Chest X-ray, AP view. Patient: 45 years old, sex M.
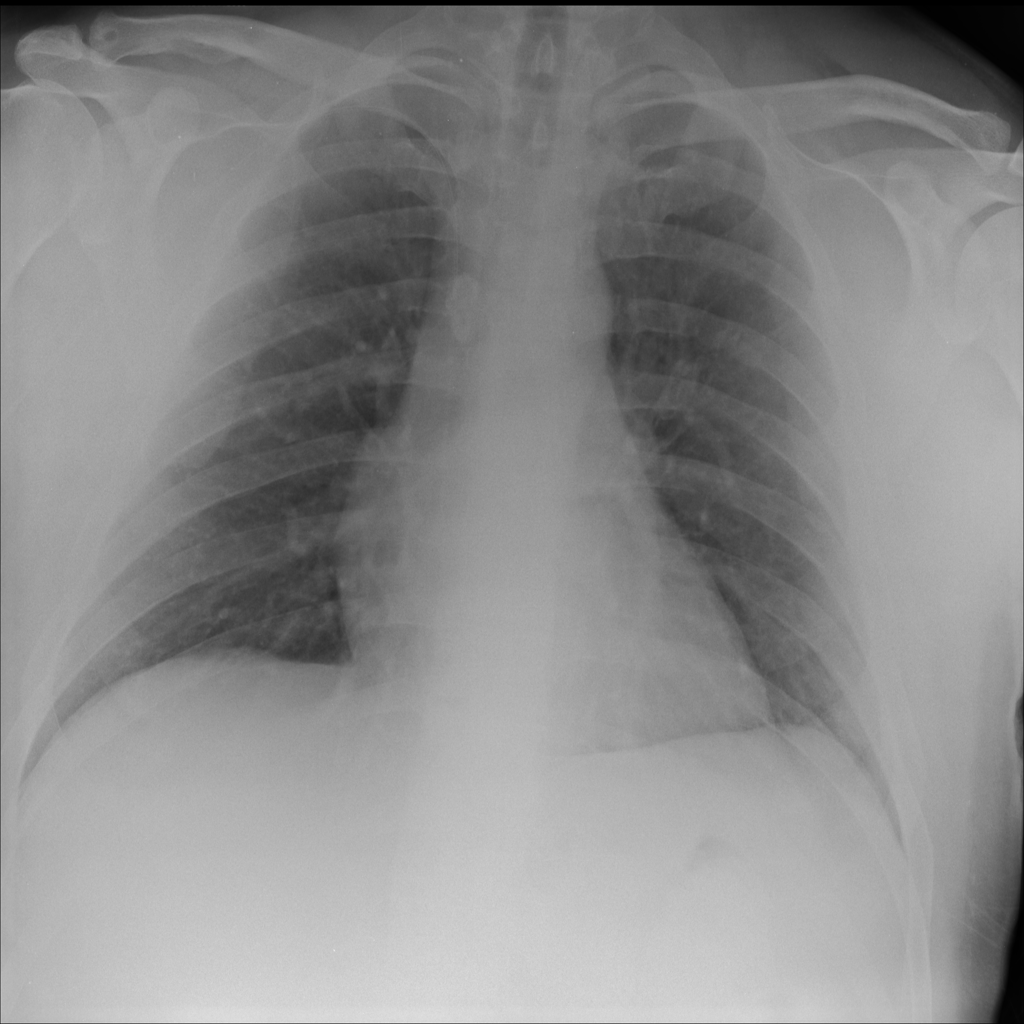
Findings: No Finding